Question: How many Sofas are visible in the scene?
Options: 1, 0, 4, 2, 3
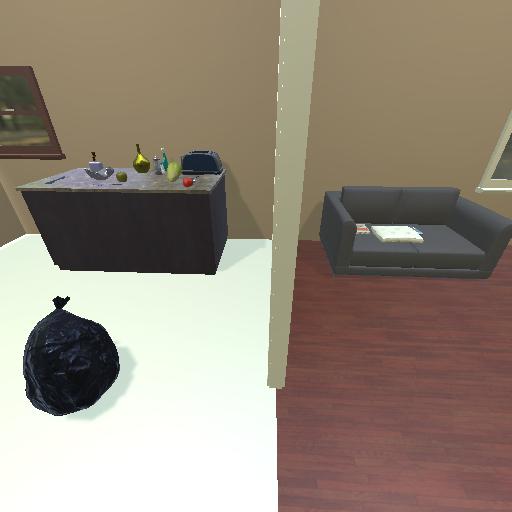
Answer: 1